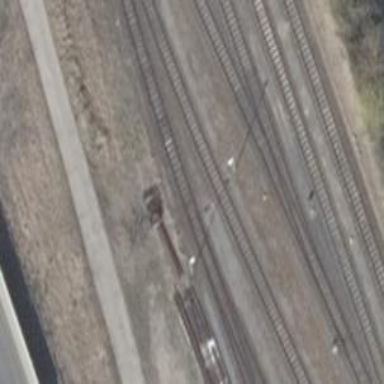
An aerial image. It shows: Railway switch.